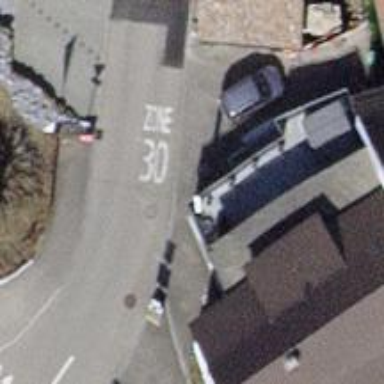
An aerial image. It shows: Unmarked road crossing.